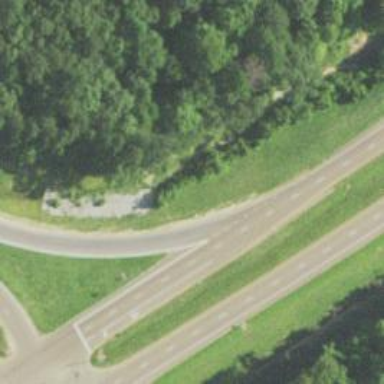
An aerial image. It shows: Trunk highway.